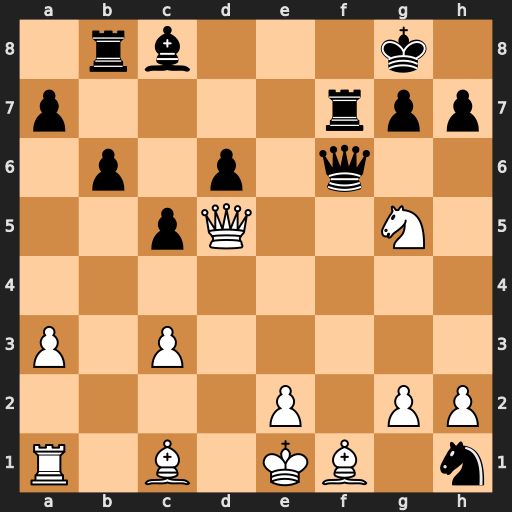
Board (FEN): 1rb3k1/p4rpp/1p1p1q2/2pQ2N1/8/P1P5/4P1PP/R1B1KB1n
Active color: w
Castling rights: Q
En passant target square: -
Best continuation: Qxf7+ Qxf7 Nxf7